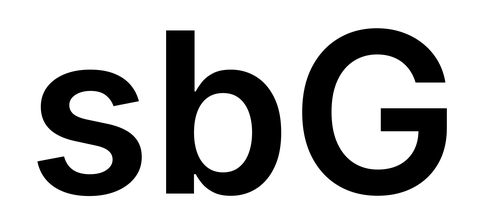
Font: Inter_SemiBold